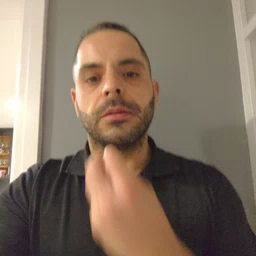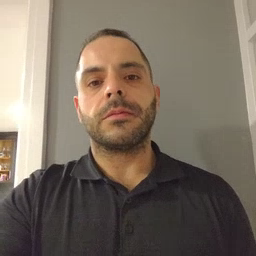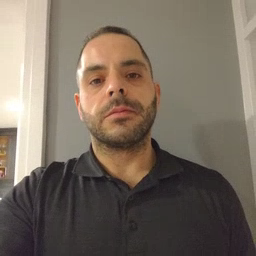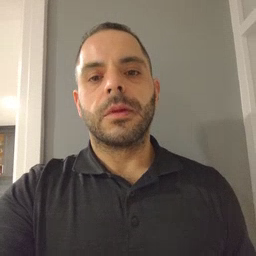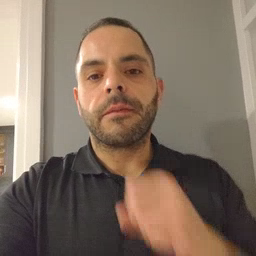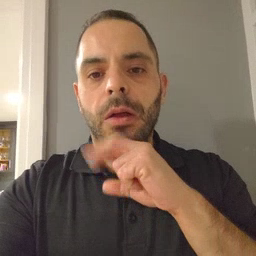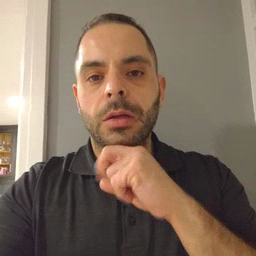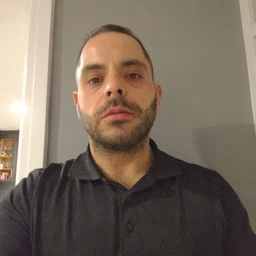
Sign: frog